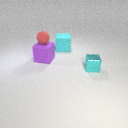
large cyan rubber cube to the left of small cyan metal cube